Question: Is there any way I can make this Linq to entities query in another way (better) and understand what I did?
First, can I have the 'string.jon()' in the first part '(select(p => new {...)'?
Second, why do I need the first select to end with '.ToList()' for the 'string.join()' to work?
The tables relation are as follow:

And here is the code:
'''
Productos.Select(p => new {
Id = p.Id,
Code = p.CodigoProd,
Name = p.Nombre,
Cant = p.Inventario.Sum(i => i.Cantidad),
Pric = p.Inventario.OrderBy(i => i.Precio).Select (i => i.Precio).FirstOrDefault(),
cate = p.ProductosXCategoria.Select(pc => pc.CategoriasdeProducto.Nombre)
}).Where (p => p.Cant != null).ToList()
.Select (r => new {
r.Id, r.Code, r.Cant, r.Name, r.Pric, Categ = string.Join("-",r.cate)
})
'''
the result is this (which is the result i expected to be):
'''
IEnumerable<> (17 items)
**Id-- Code-- Cant-- Name-- Pric-- Categ**
1-- AXI-- 30-- Pepsi-- 10-- Granos
3-- ASI-- 38-- Carne blanca-- 12-- Granos-Limpieza
'''
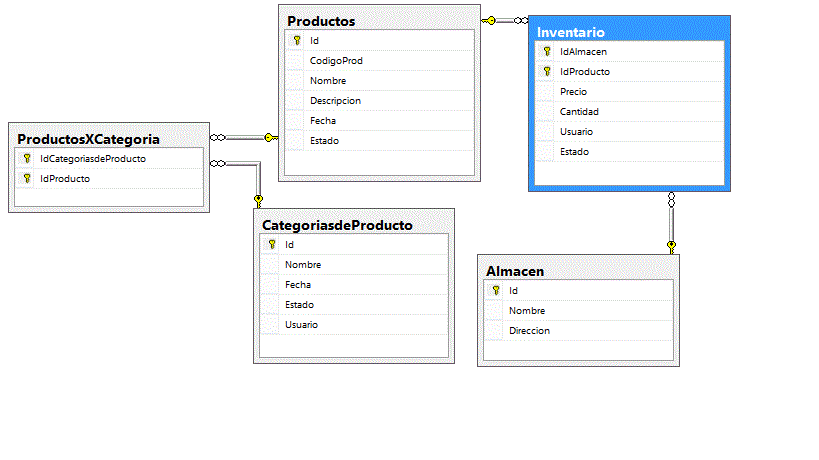
Answer: The query looks fine to me.
The reason you can't move the 'string.Join' method to the first 'Select', is that LINQ-to-Entities ultimately has to be able to translate to SQL. 'string.Join' has no direct translation to SQL, so it doesn't know how to translate your LINQ query to it. By calling 'ToList()' first, you bring the results of the first 'Select' into memory, where the subsequent 'Select' works with Linq-to-Objects. Since Linq-to-Objects does not need to translate to SQL, it can operate directly on the results of the first query in memory.
Generally, you would want to put everything that would be better left to SQL the 'ToList()' call (such as filtering, sorting, averaging, grouping, etc.), and leave additional work that can't be translated to SQL (or isn't as efficient to do so) for after the results have been brought into local memory.